Question: I am curious, when do I need to set / change 'Team' setting in my project.
Is it Project based setting or relating all the projects opened in Xcode?

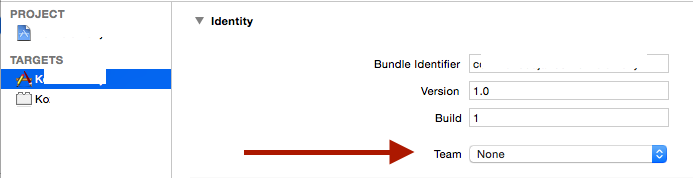
Answer: This allows Xcode to automatically download and create provisioning profiles, certificates, provision devices etc. If you're developing on the simulator you don't need to turn it on. If you have an iOS developer program account add it in Xcode's preferences and then select it here. In the old days all the stuff you had to do manually through the developer center now gets done automatically by setting the team in Xcode. The reason it is a dropdown is incase you are a member of multiple developer programs (e.g. a freelancer or a business account and a personal account). You can then choose the team based on the project you're working on.